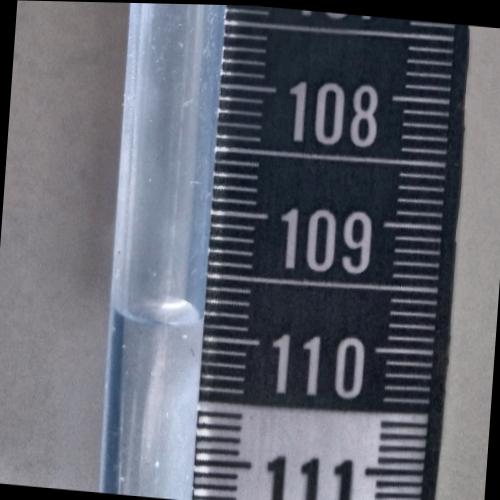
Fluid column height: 109.9 cm